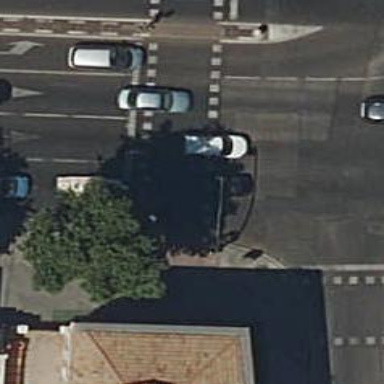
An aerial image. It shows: Road crossing with traffic signals.